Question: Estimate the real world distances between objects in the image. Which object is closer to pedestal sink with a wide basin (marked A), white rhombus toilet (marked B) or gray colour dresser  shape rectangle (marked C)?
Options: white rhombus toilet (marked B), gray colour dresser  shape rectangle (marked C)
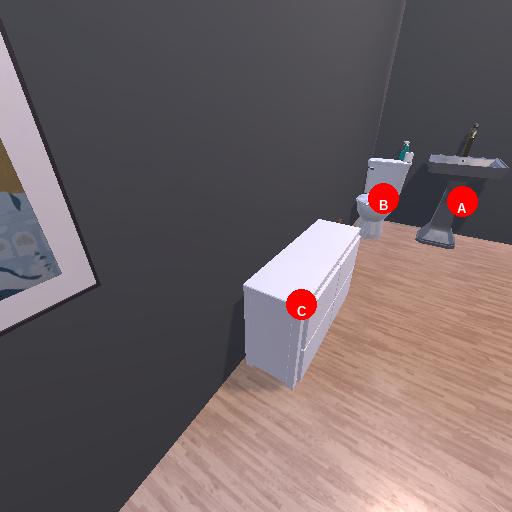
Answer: white rhombus toilet (marked B)